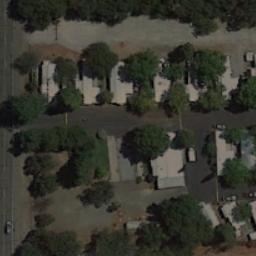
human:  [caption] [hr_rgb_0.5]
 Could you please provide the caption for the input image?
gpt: Many trees are in the mobile home park .

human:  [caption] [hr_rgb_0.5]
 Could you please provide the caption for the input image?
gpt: There are several trees around the mobile home community .

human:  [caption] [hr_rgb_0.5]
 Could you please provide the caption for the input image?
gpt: The mobile home park has some white mobile homes and some trees are among these mobile homes .

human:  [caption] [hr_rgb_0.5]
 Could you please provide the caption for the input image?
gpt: The mobile home park is on the bare land next to some trees and road .

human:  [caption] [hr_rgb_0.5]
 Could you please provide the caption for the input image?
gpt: There are some buildings and green trees in the mobile home park .